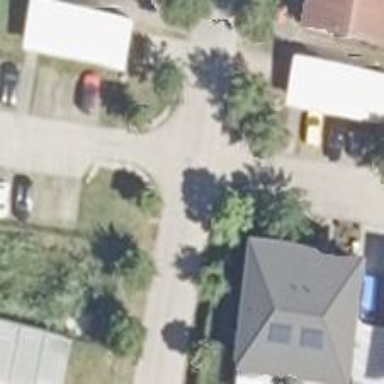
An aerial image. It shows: Living street.